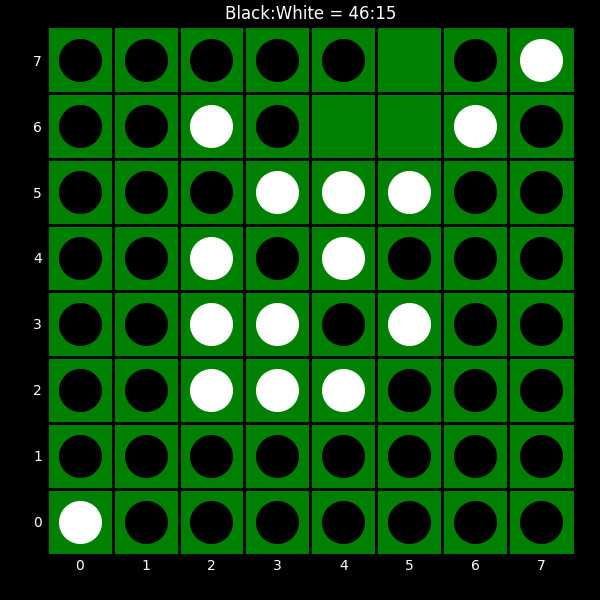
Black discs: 46
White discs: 15